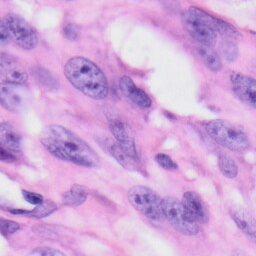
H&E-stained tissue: Skin